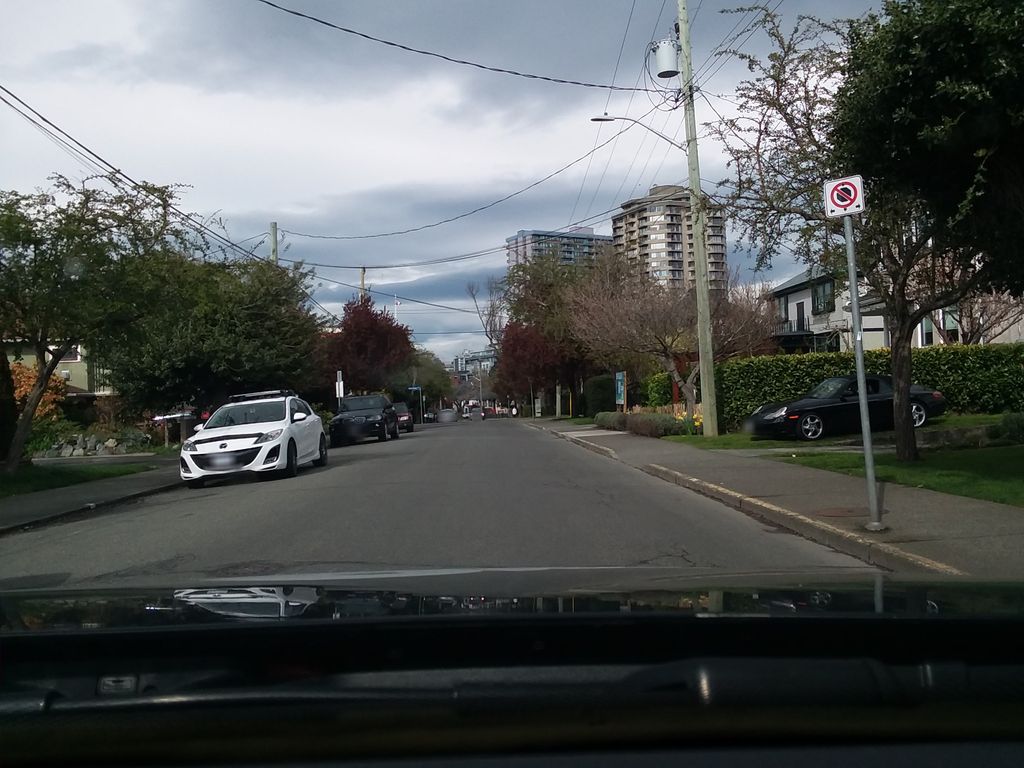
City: victoria